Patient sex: M
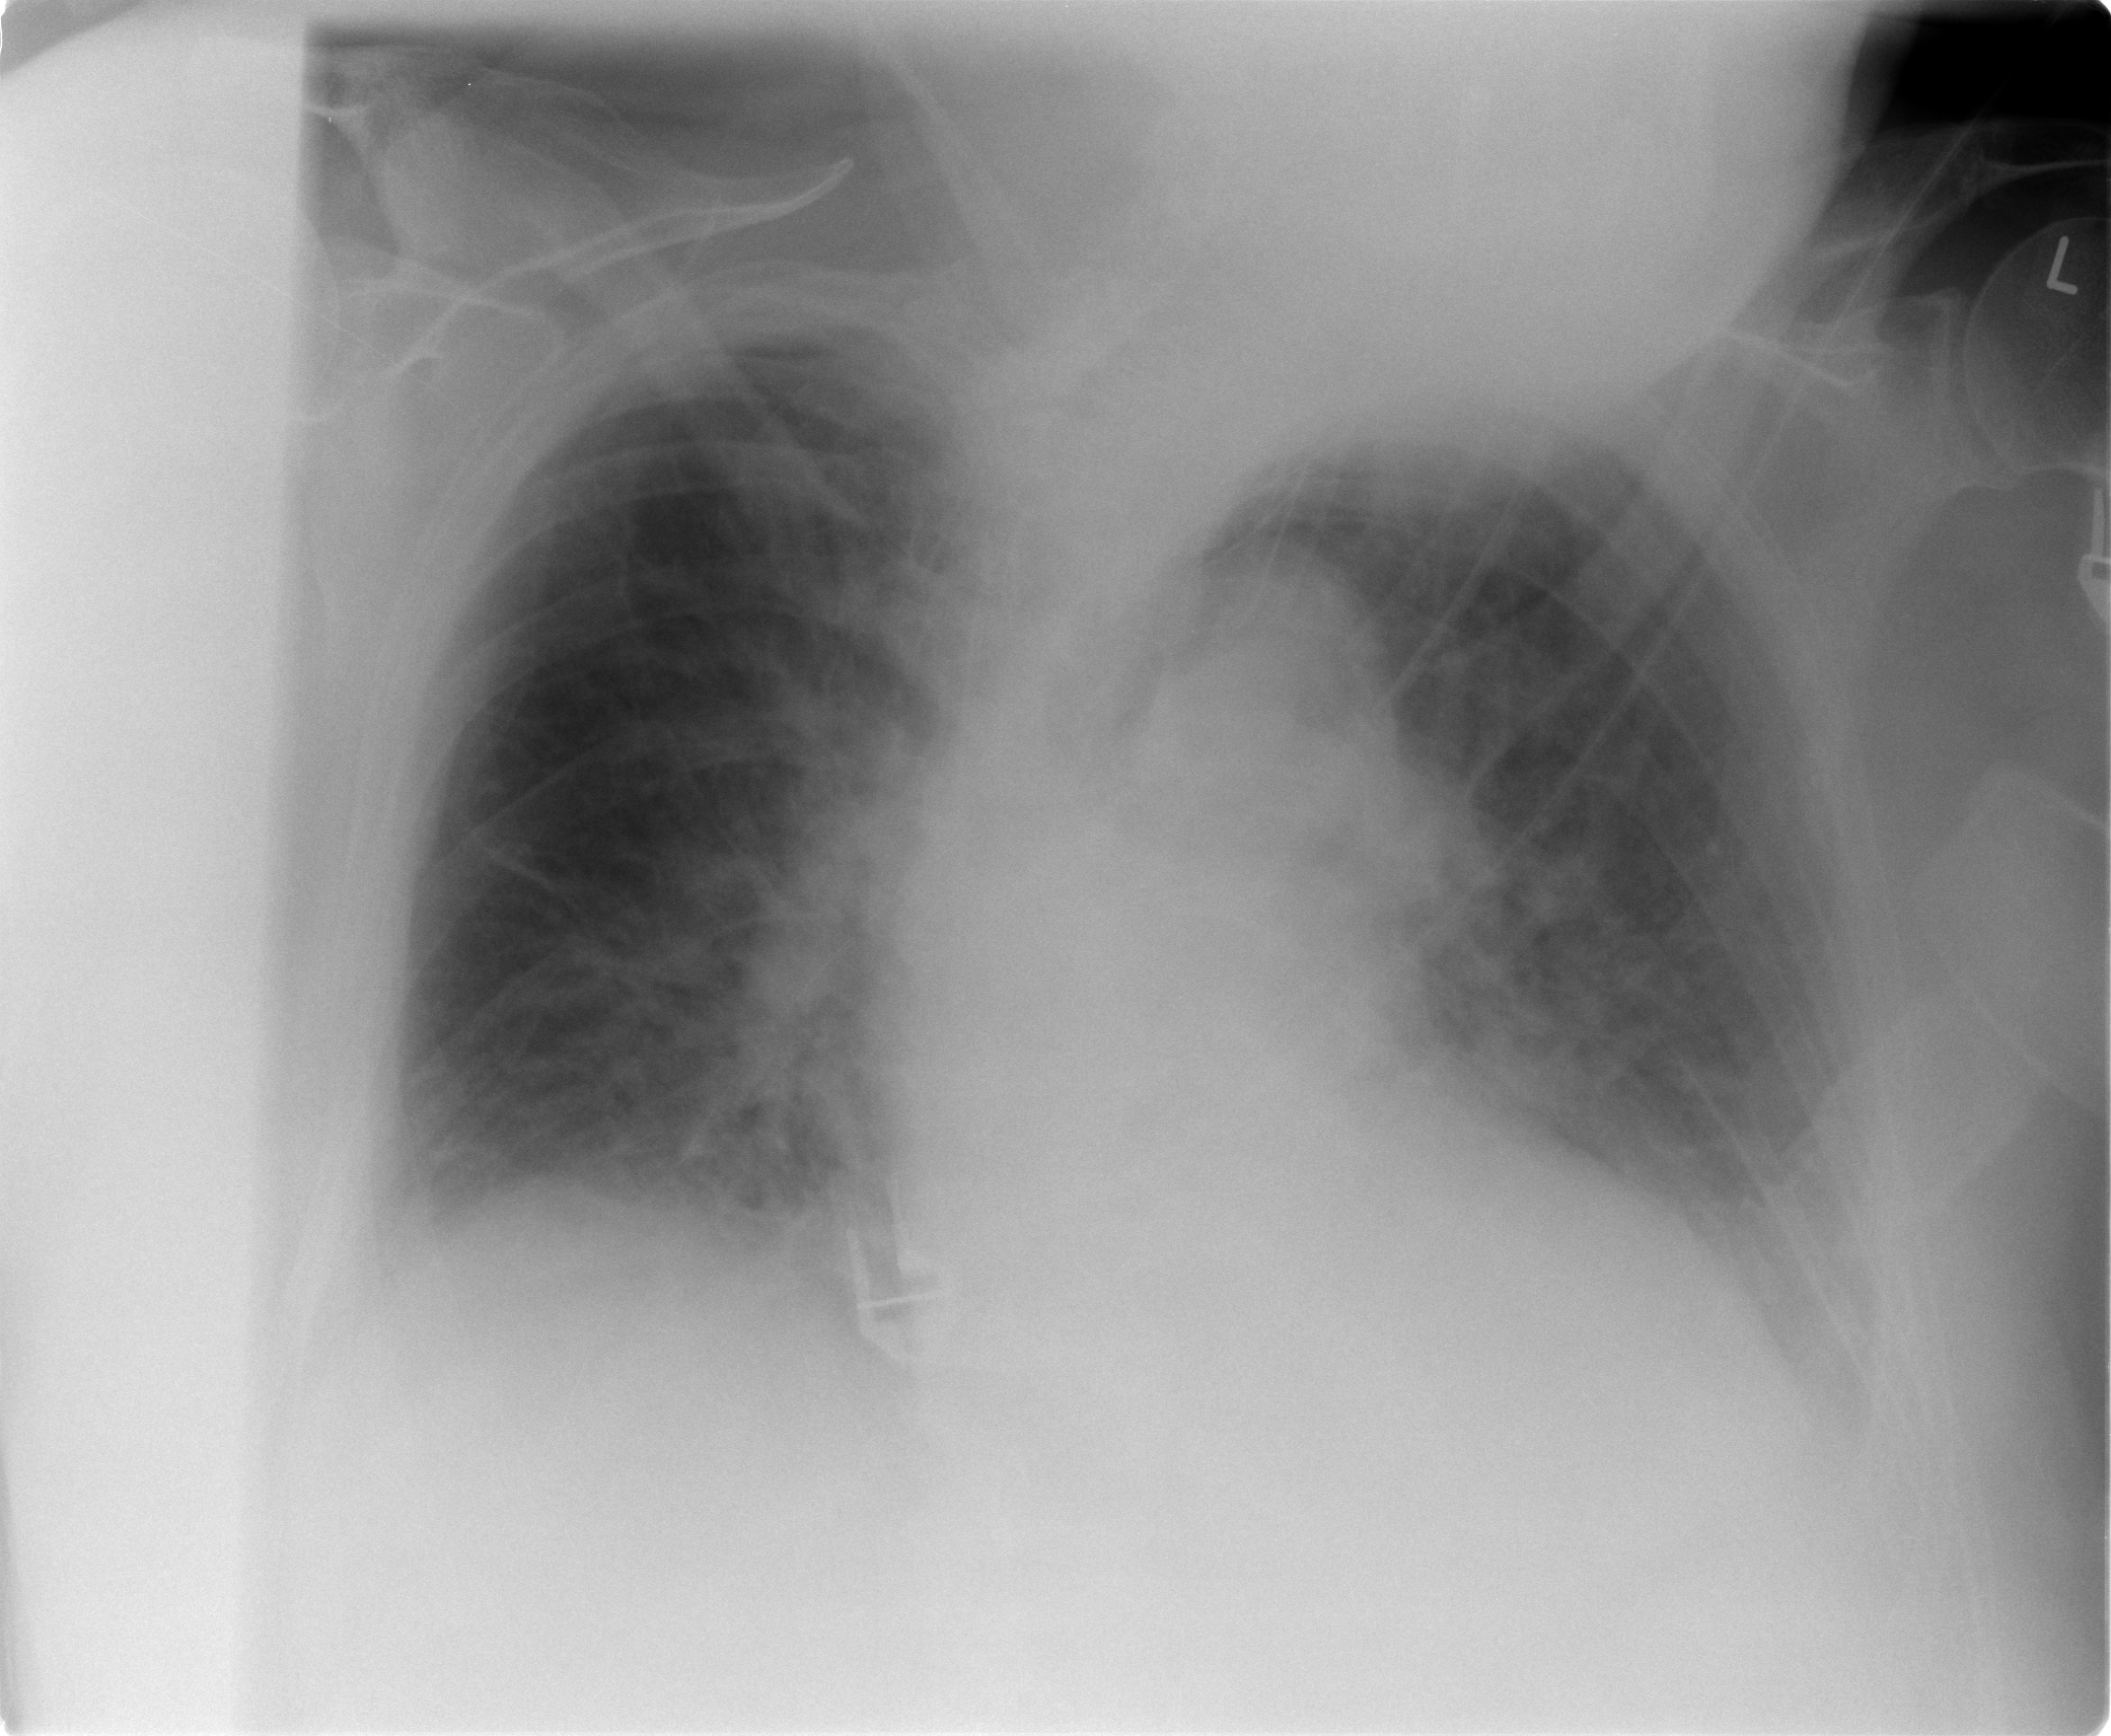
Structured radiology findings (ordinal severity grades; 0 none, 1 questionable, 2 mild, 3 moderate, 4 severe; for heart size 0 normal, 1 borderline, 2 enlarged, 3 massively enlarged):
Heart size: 1
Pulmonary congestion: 2
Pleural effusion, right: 1
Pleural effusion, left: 2
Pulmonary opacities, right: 0
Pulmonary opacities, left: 1
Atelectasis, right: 2
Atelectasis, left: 2